Question:
Hello, I am learning programming with C# VS 2010 EE and I'm making an application to fill up a preprinted form. This form has several places in different coordinates. Three of the boxes on the paper are multiline 5" W x 2" H boxes.
I already created the windows form with one 'TextBox' for each place on the paper form.
The thing is that when entering the info in these multiline TextBoxes I need to know how many lines are left on the paper to enter more text, and also, when to stop typing because there is no more space available in the PrePrinted box.
I've done a lot of search but everything I have found is about measuring on the screen, which does not match the final result on the paper.
In other words, I need to know how to find out what are going to be the string dimensions on the paper while is being typed into the TextBoxes and compare it with the space available on the PrePrinted form so I can stop before it goes over the bottom border of the box on the paper.
The first box on the paper is 5" in width by 2" in height, starting at "'new RectangleF(60.0F, 200.0F, 560.0F, 200.0F)'". I understand those numbers are hundredths of an inch.
All of this, taking in to account that I can not limit the TextBoxes by quantity of characters because not all characters occupy the same space, like 'H != I;' 'M != l;' etc.
Thank you in advance for your help.
Today Sep 05 2011, based on your comments and suggestions I've changed the code to use Graphics.MeasureString .
This is the code I have now with the Graphics.MeasureString and only one richTextBox:
Is working perfectly from the printDocument1_PrintPage event, .
'''
using System;
using System.Collections.Generic;
using System.ComponentModel;
using System.Data;
using System.Drawing;
using System.Drawing.Printing;//Needed for the PrintDocument()
using System.Linq;
using System.Text;
using System.Windows.Forms;
namespace Printing
{
public partial class Form1 : Form
{
private Font printFont1;
string strPrintText;
public Form1()
{
InitializeComponent();
}
private void cmdPrint_Click(object sender, EventArgs e)
{
try
{
PrintDocument pdocument = new PrintDocument();
pdocument.PrintPage += new PrintPageEventHandler
(this.printDocument1_PrintPage);
pdocument.Print();
}
catch (Exception ex)
{
MessageBox.Show(ex.Message);
}
}
public void printDocument1_PrintPage (object sender,
System.Drawing.Printing.PrintPageEventArgs e)
{
strPrintText = richTextBox1.Text.ToString();
printFont1 = new Font("Times New Roman", 10); //I had to remove this line from the btnPrintAnexo1_Click
Graphics g = e.Graphics;
StringFormat format1 = new StringFormat();
RectangleF rectfText;
int iCharactersFitted, iLinesFitted;
rectfText = new RectangleF(60.0F, 200.0F, 560.0F, 200.0F);
// The following e.Graphics.DrawRectangle is
// just for debuging with printpreview
e.Graphics.DrawRectangle(new Pen(Color.Black, 1F),
rectfText.X, rectfText.Y, rectfText.Width, rectfText.Height);
format1.Trimming = StringTrimming.Word; //Word wrapping
//The next line of code "StringFormatFlags.LineLimit" was commented so the condition "iLinesFitted > 12" could be taken into account by the MessageBox
// Use next line of code if you don't want to show last line, which will be clipped, in rectangleF
//format1.FormatFlags = StringFormatFlags.LineLimit;
//Don't use this next line of code. Some how it gave me a wrong linesFilled
//g.MeasureString(strPrintText, font, rectfFull.Size,
//StringFormat.GenericTypographic, out iCharactersFitted, out iLinesFilled);
//Use this one instead:
//Here is where we get the quantity of characters and lines used
g.MeasureString(strPrintText, printFont1, rectfText.Size, format1, out iCharactersFitted, out iLinesFitted);
if (strPrintText.Length == 0)
{
e.Cancel = true;
return;
}
if (iLinesFitted > 12)
{
MessageBox.Show("Too many lines in richTextBox1.
Please reduce text entered.");
e.Cancel = true;
return;
}
g.DrawString(strPrintText, printFont1, Brushes.Black, rectfText, format1);
g.DrawString("iLinesFilled = Lines in the rectangle: " + iLinesFitted.ToString(), printFont1, Brushes.Black,
rectfText.X, rectfText.Height + rectfText.Y);
g.DrawString("iCharactersFitted = Characters in the rectangle: " + iCharactersFitted.ToString(), printFont1, Brushes.Black,
rectfText.X, rectfText.Height + rectfText.Y + printFont1.Height);
}
private void richTextBox1_TextChanged(object sender, EventArgs e)
{
//***I don't know what to type here.***
if (iLinesFitted == 13)
{
MessageBox.Show("Too many lines in richTextBox1.
Please erase some characters.");
}
}
private void cmdPrintPreview_Click(object sender, EventArgs e)
{
printPreviewDialog1.ShowDialog();
}
private void printDocument1_BeginPrint(object sender, System.Drawing.Printing.PrintEventArgs e)
{
// strPrintText = richTextBox1.Text;
}
}
}
'''
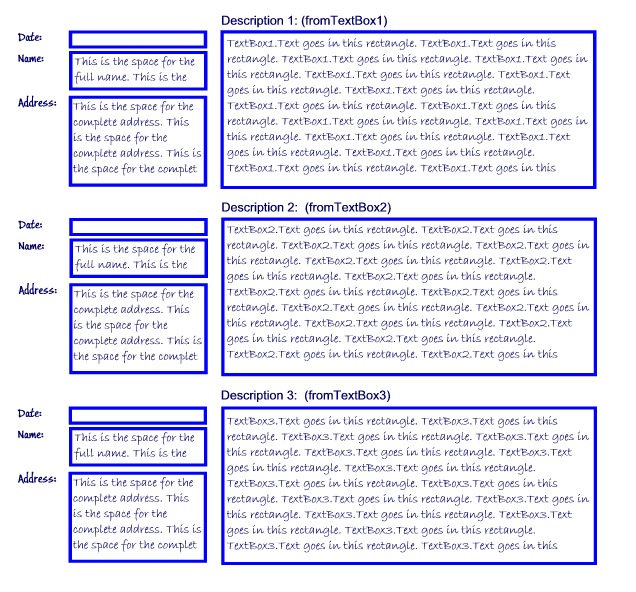
Answer: I think that this is what you are after.
<URL>
Juat make sure that your graphics object is a PrintDocument.
'''
using System;
using System.Drawing;
using System.Drawing.Printing;
using System.Windows.Forms;
namespace GraphicsHandler
{
public partial class Form1 : Form
{
public Form1()
{
InitializeComponent();
}
private void textBox1_TextChanged(object sender, EventArgs e)
{
// Check the width of the text whenever it is changed.
if (checkTextWillFit(textBox1.Text) == true)
{
MessageBox.Show("Entered test is too wide, please reduce the number of characters.");
}
}
private bool checkTextWillFit(string enteredText)
{
// Create a handle to the graphics property of the PrintPage object
Graphics g = pd.PrinterSettings.CreateMeasurementGraphics();
// Set up a font to be used in the measurement
Font myFont = new Font("Arial", 12, FontStyle.Regular, GraphicsUnit.Millimeter);
// Measure the size of the string using the selected font
// Return true if it is too large
if (g.MeasureString(enteredText, myFont).Width > 100)
{
return true;
}
else
{
return false;
}
}
PrintDocument pd = null;
private void Form1_Load(object sender, EventArgs e)
{
// Initialise the print documnet used to render the printed page
pd = new PrintDocument();
// Create the event handler for when the page is printed
pd.PrintPage += new PrintPageEventHandler(pd_PrintPage);
}
void pd_PrintPage(object sender, PrintPageEventArgs e)
{
// Page printing logic here
}
}
}
'''